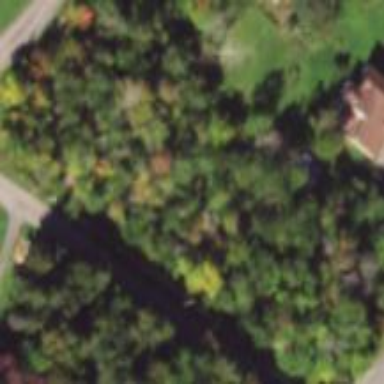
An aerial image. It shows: Beautiful woodland area.